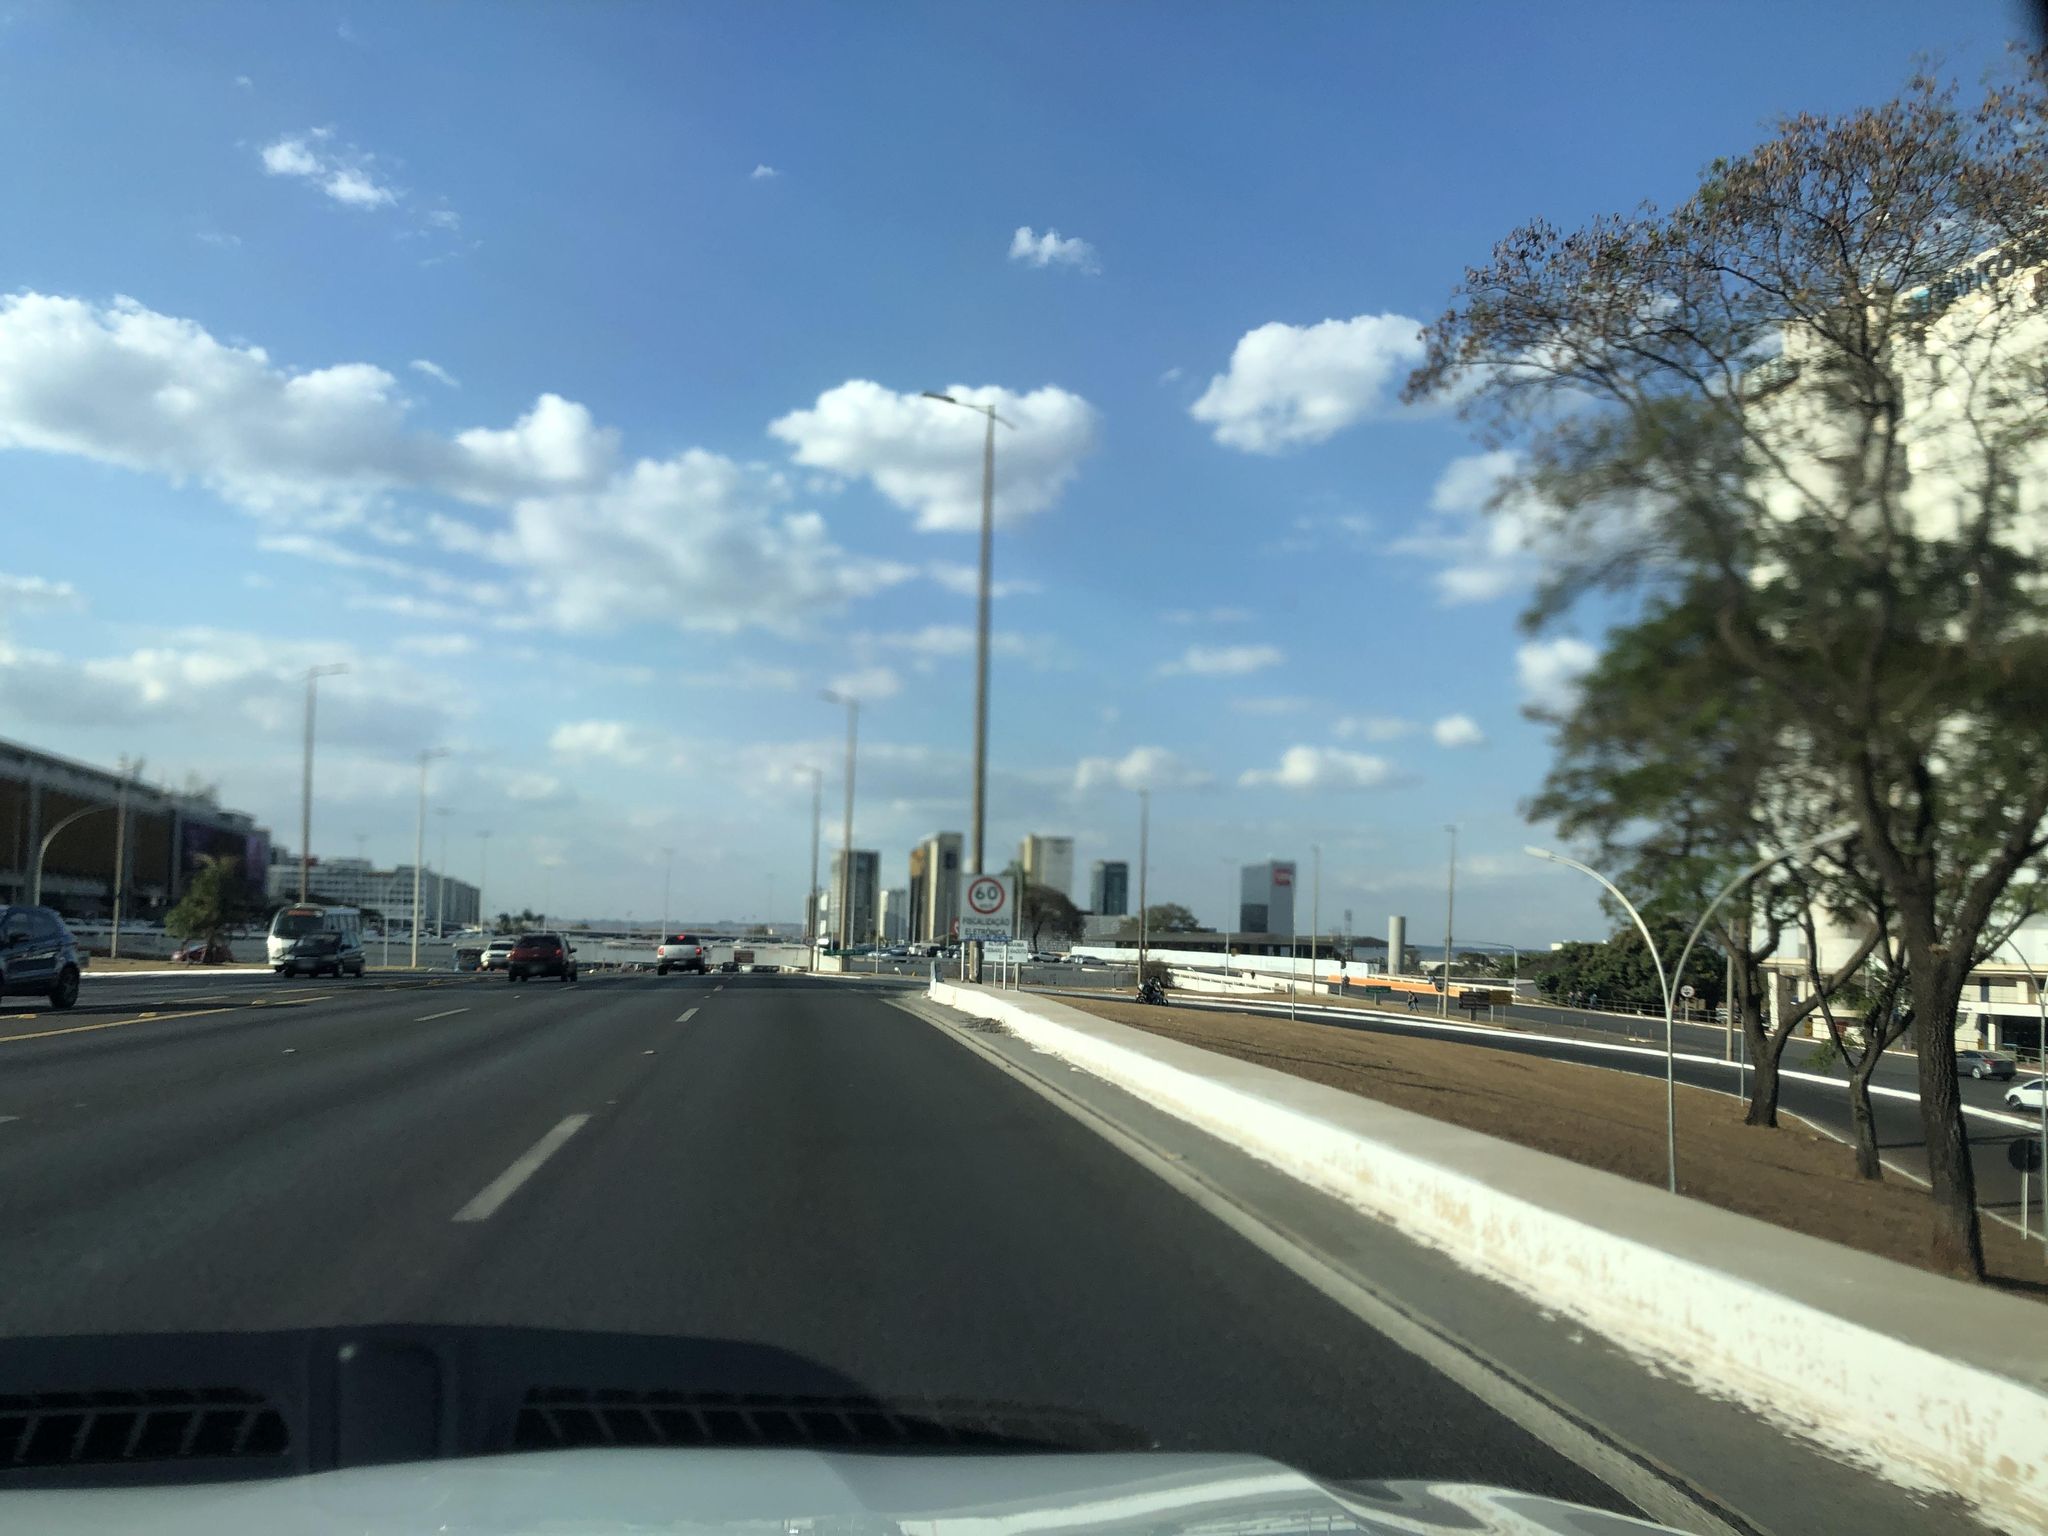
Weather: cloudy
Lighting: day
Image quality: good
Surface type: driving surface
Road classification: service
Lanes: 3
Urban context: suburban or peri-urban
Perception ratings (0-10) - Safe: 5.95, Lively: 4.34, Beautiful: 2.71, Boring: 2.02, Depressing: 8.64, Wealthy: 2.79